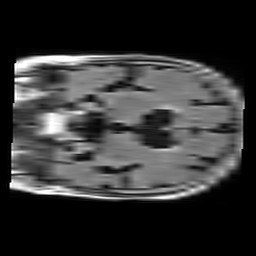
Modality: FLAIR
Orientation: coronal
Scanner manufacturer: philips
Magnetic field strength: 1.5 T
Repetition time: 10 s
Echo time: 0.11 s